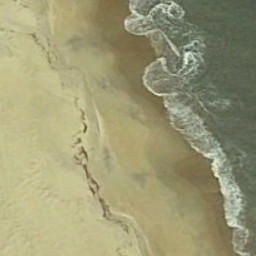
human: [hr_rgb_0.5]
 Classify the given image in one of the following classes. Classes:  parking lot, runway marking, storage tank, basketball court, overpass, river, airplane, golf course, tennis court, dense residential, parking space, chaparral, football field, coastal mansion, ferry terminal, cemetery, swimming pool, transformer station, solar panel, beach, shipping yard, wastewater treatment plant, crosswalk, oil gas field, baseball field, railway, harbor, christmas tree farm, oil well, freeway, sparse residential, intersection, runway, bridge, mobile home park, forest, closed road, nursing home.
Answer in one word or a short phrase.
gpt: beach